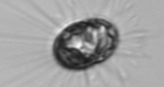
Label: Corethron_hystrix